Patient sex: M
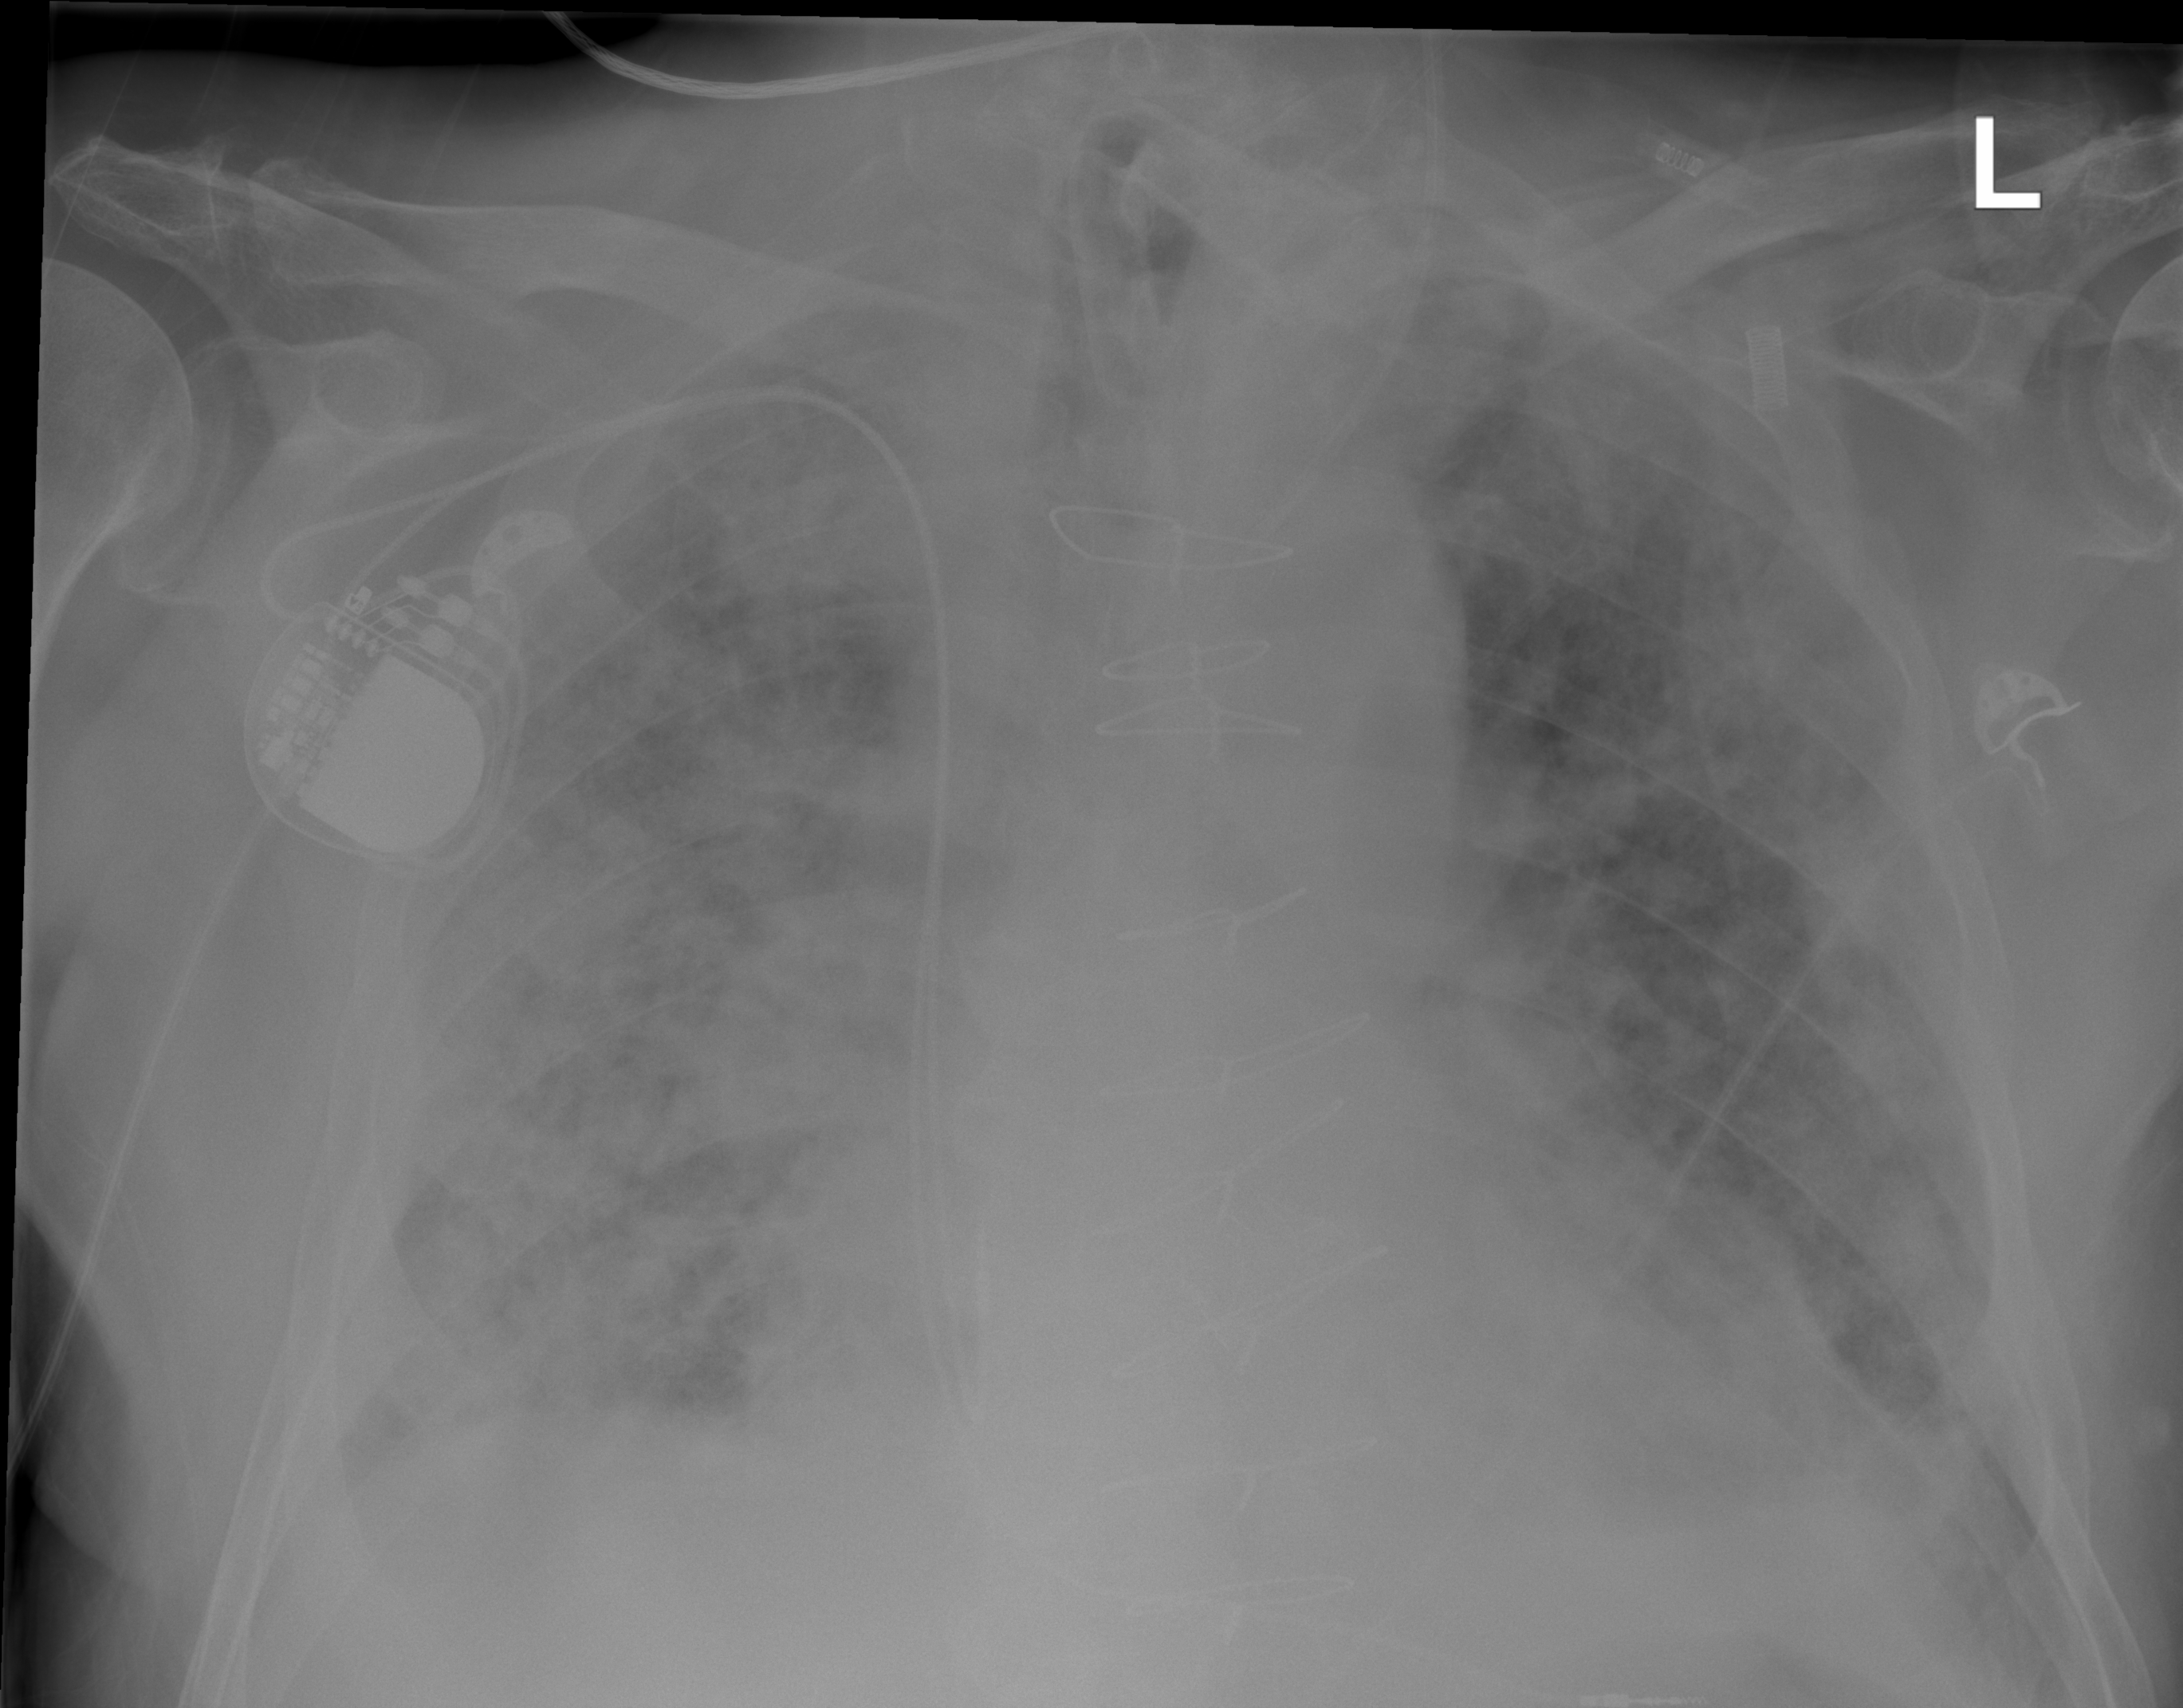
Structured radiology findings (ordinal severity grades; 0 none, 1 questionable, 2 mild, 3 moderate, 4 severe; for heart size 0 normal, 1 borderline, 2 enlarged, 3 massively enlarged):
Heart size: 0
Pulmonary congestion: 2
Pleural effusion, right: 0
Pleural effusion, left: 0
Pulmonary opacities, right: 4
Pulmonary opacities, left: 4
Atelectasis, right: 3
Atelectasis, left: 3